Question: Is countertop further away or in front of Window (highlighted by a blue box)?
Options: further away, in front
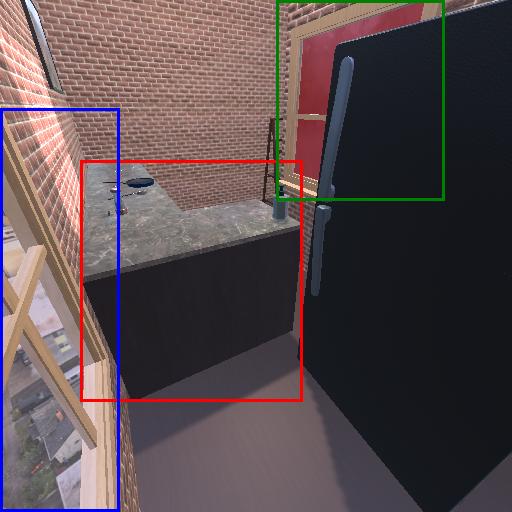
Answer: further away